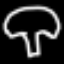
Label: mushroom